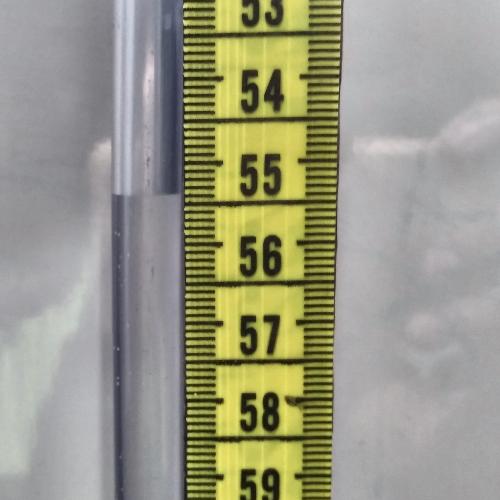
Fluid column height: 55.4 cm